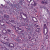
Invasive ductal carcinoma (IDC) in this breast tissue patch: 1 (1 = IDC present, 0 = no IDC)